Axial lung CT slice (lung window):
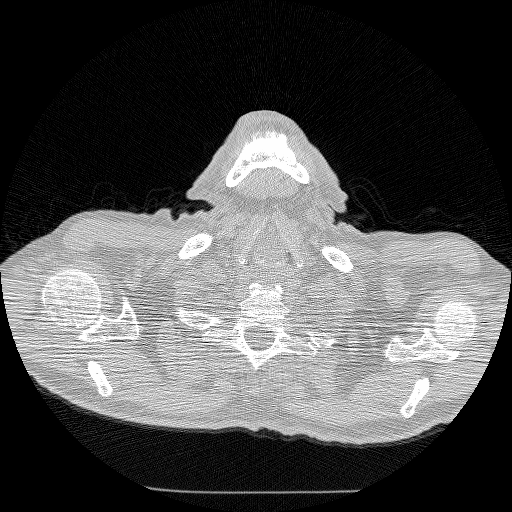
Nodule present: no